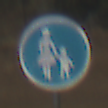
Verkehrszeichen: Gehweg
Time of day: MorningAfternoon
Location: Outdoor (Nature)
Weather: PartlyCloudy
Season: NotSpecified
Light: Natural